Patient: sex M, age 29
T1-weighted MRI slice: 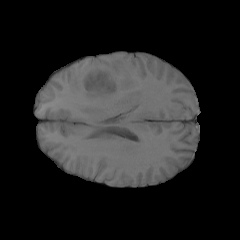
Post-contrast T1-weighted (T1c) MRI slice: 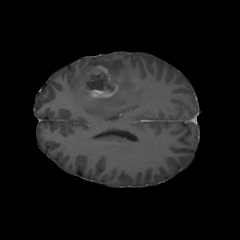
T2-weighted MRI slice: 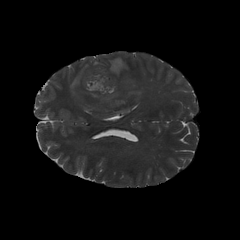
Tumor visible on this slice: yes
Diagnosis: Glioblastoma, IDH-wildtype
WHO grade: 4